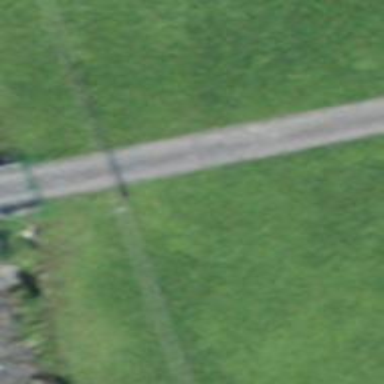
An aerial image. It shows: Minor power line.